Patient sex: M
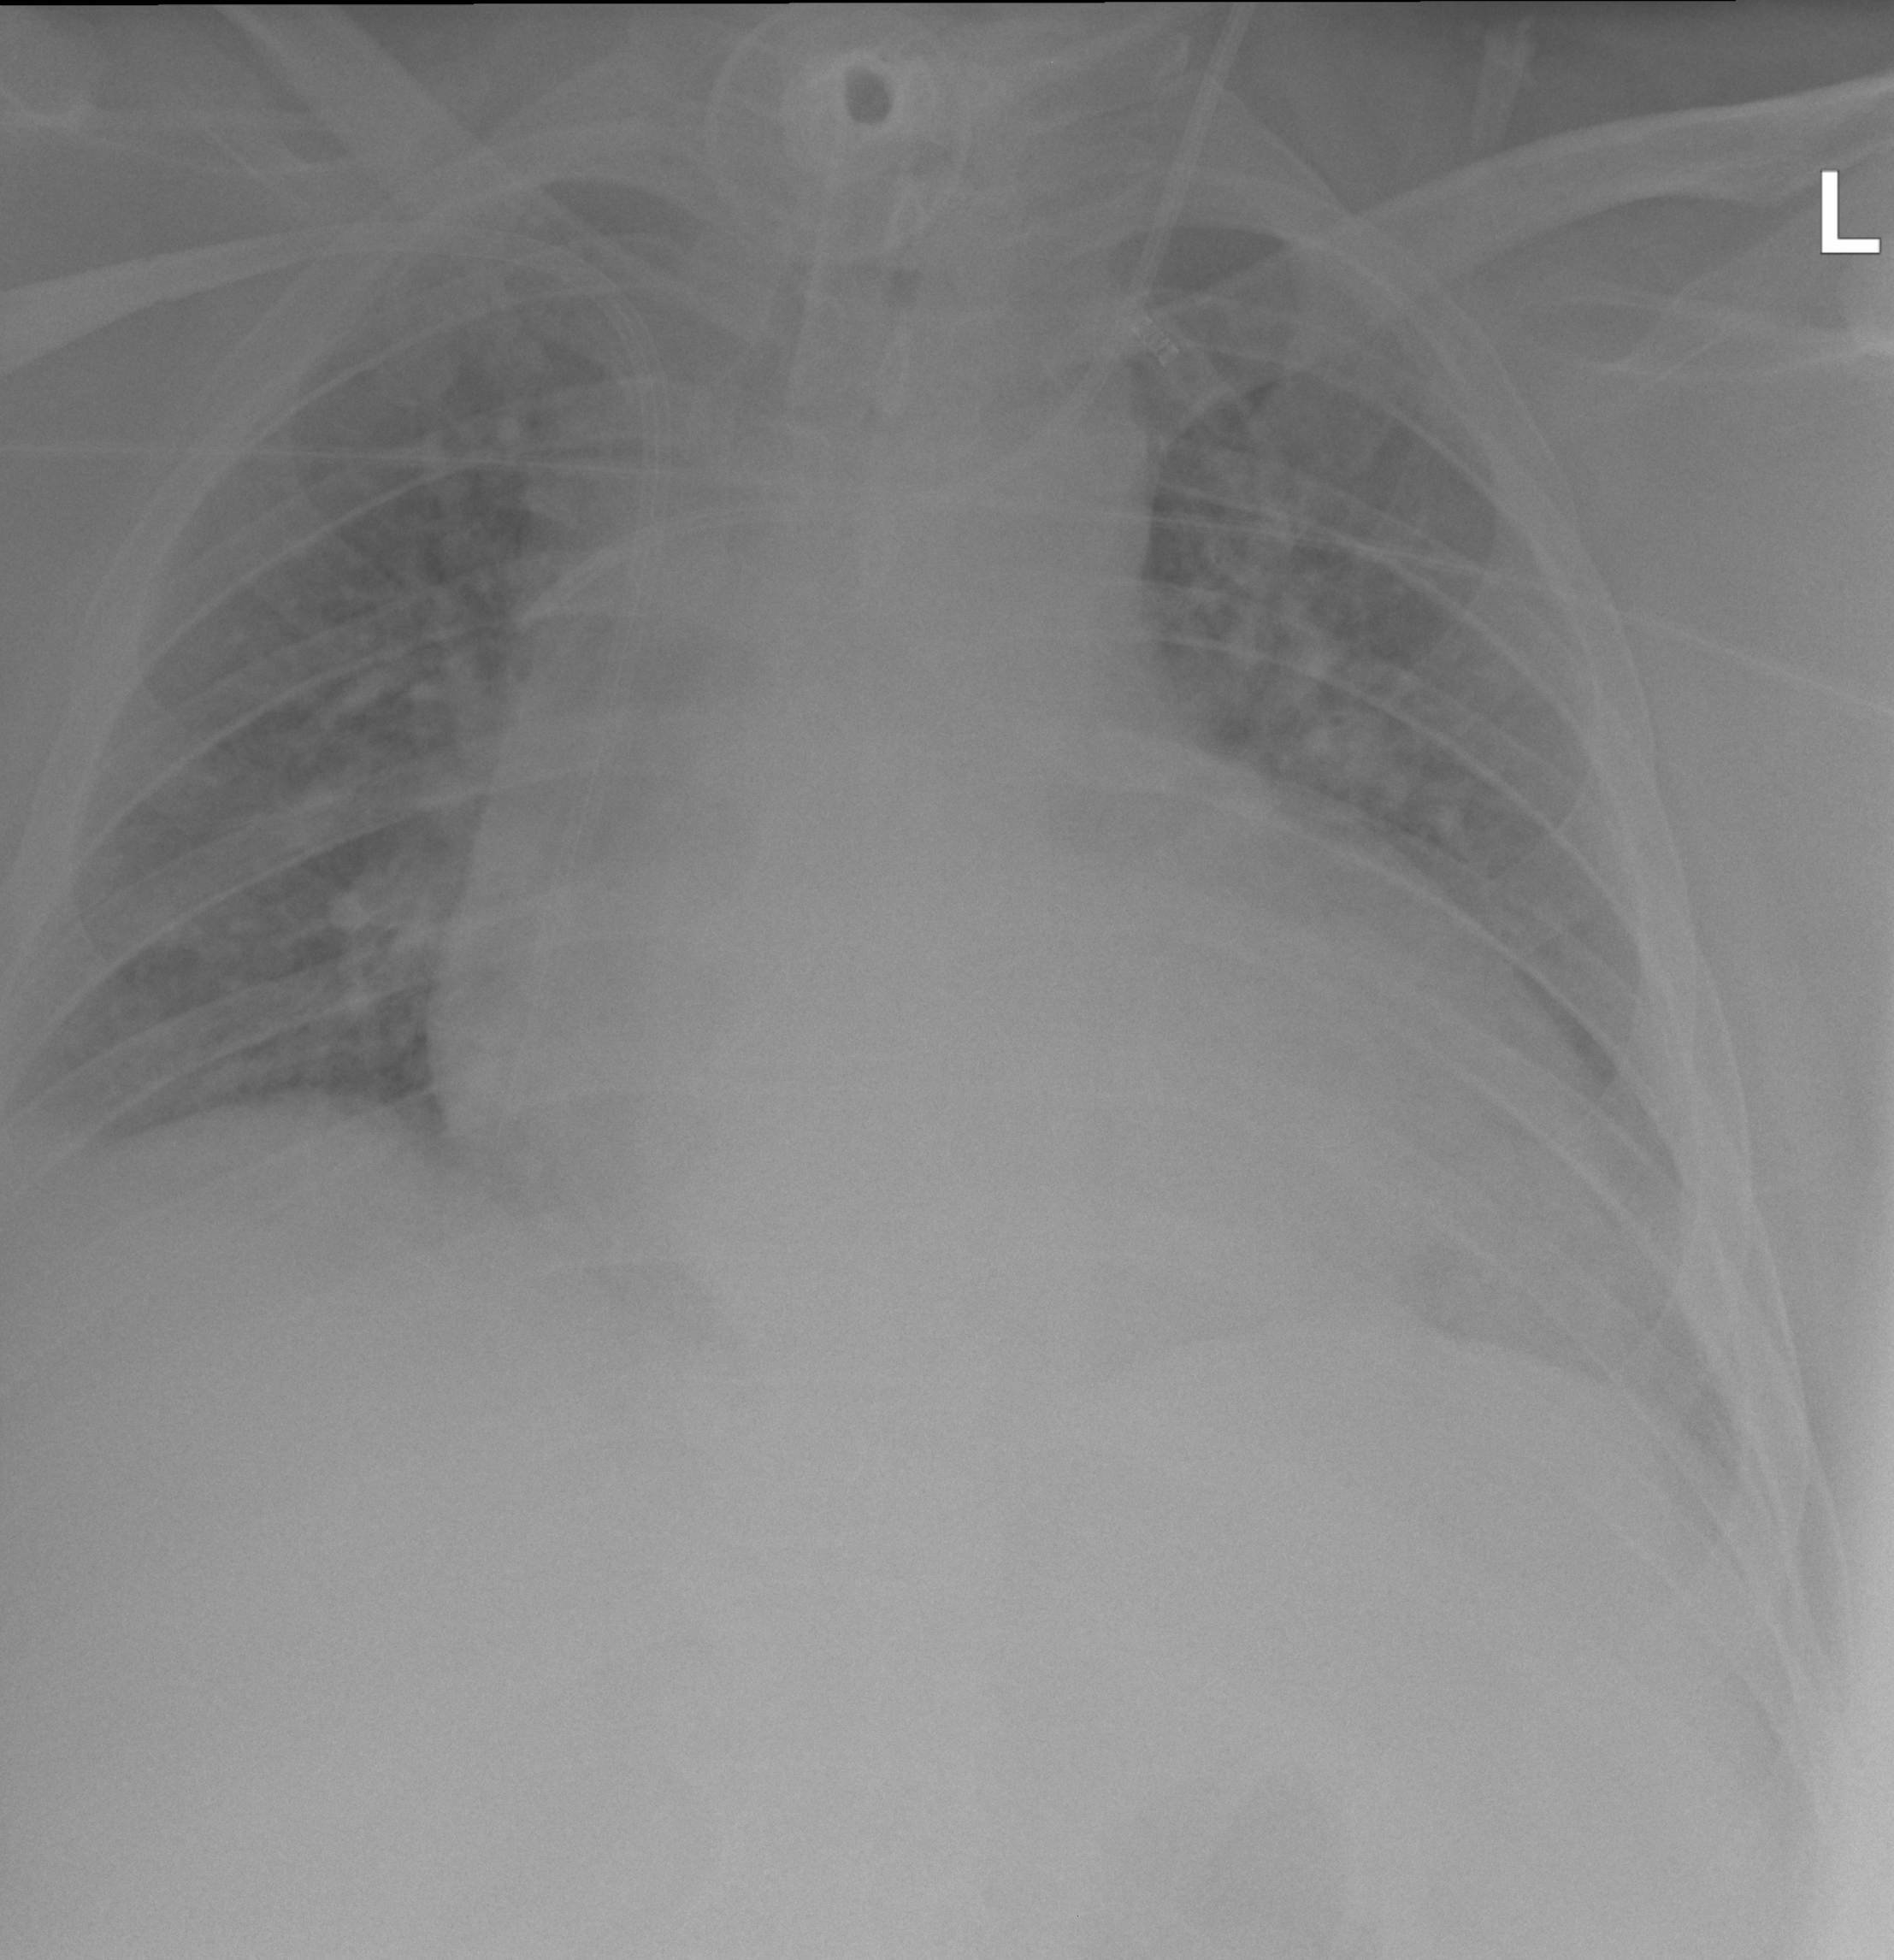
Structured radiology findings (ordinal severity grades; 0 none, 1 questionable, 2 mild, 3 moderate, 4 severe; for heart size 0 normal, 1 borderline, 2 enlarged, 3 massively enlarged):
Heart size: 2
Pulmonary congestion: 2
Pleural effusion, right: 2
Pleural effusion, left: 2
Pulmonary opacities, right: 2
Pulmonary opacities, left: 2
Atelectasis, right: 2
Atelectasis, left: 2